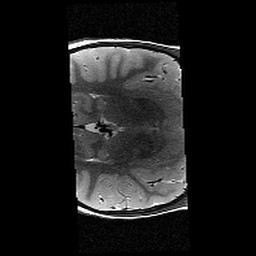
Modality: T2w
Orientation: axial
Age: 10
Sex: female
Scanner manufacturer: siemens
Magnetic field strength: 3 T
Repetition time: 9.23 s
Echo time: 0.067 s